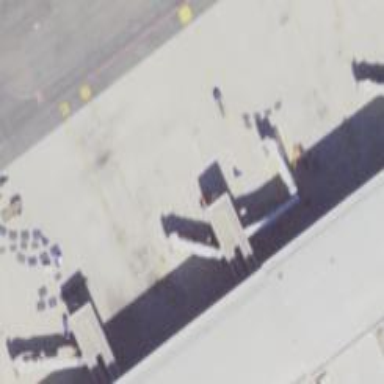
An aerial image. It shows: Airport gate.